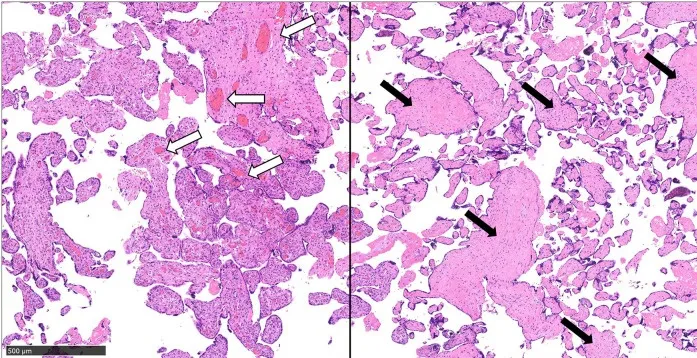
The pathological diagnosis of the placenta indicated fetal thrombotic vasculopathy. Pathological findings of the placenta, in addition to normal capillaries (white arrows), thrombus formation in the umbilical artery, and reduction and collapse of villous interstitial capillaries in the periphery (black arrows) are observed (scale bar = 500 microm).
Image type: pathology (h&e)